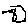
Label: hexagon